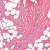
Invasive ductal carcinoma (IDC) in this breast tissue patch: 0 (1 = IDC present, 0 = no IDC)